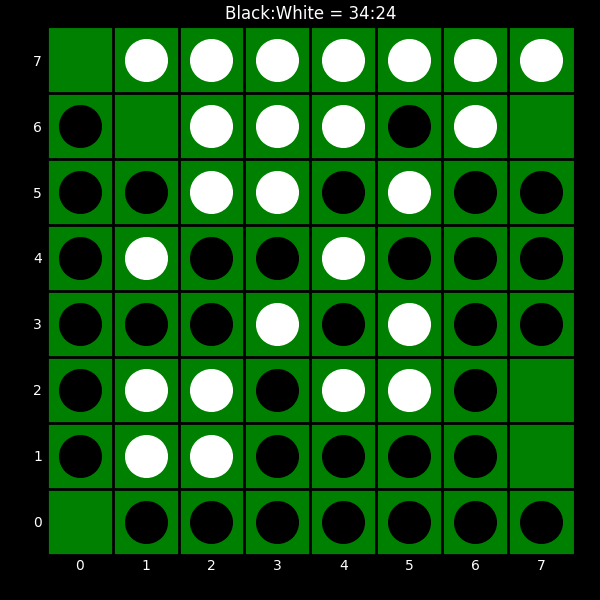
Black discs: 34
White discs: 24